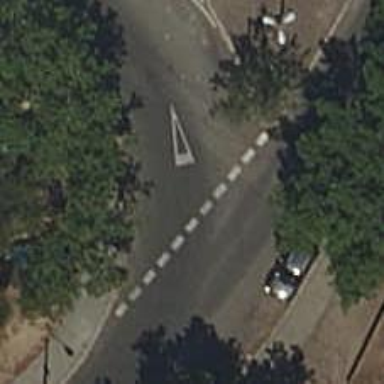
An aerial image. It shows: Road with "give way" sign.